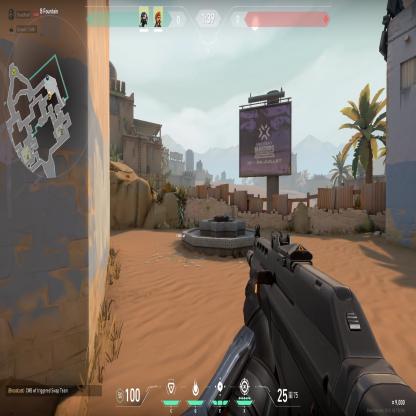
Label: teammate